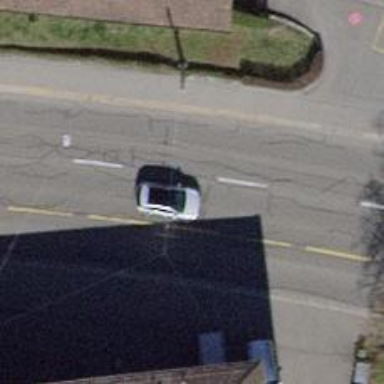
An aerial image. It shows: Secondary road with asphalt surface. It has separate sidewalks and lanes for cyclists on both sides. Trolley wires are present on the road.